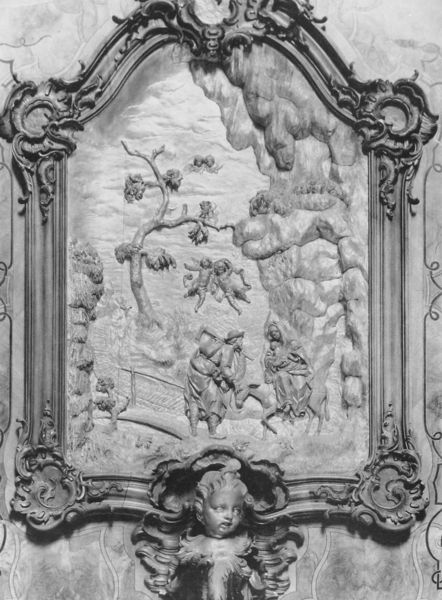
Titel: Zwiefalten, Chorgestühl mit Orgelprospekt
Künstler: Johann Joseph Christian
Standort: Zwiefalten, Abteikirche (EU - D - Schwaben)
Schlagwörter: baum, berg, felsen, kopf, mann, wolken, fluss, landschaft, see, ufer, äste, frau, marmor, barock, gesicht, johannes, rahmen, stein, bild, bildnis, brücke, gehen, insel, gold, kind, ohren, wald, esel, fliegen, engel, putte, putto, reiten, relief, rahmung, fels, baby, flucht, foto, wanddekor, jesus, axt, christlich, begegnung, gips, putten, maria, madonna, hirte, hacke, josef, joseph, wals, ägypten, jesuskind, muttergottes, engelskopf, rocailles, flucht aus ägypten, wandschnitzerei, schnitwerk, reiten gehen